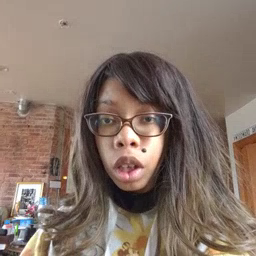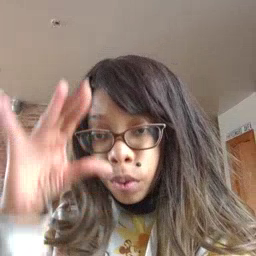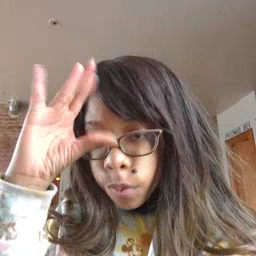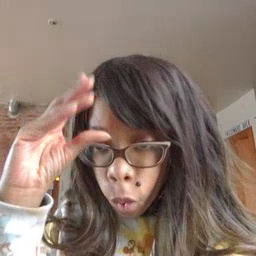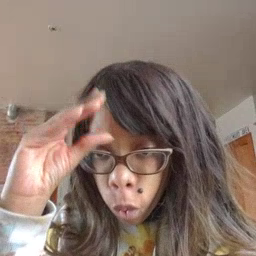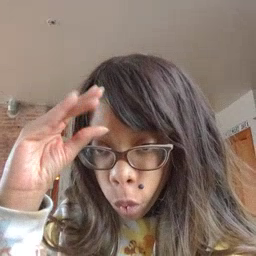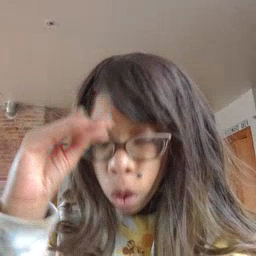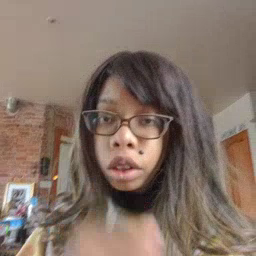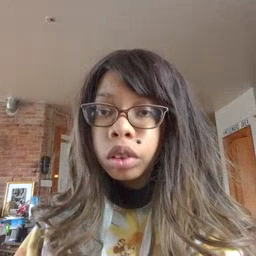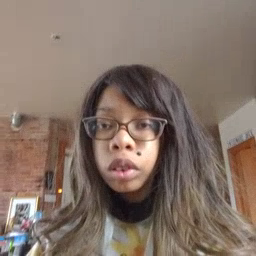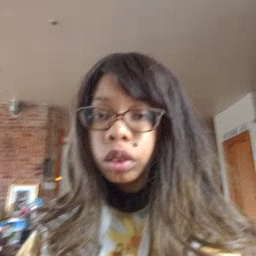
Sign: boy